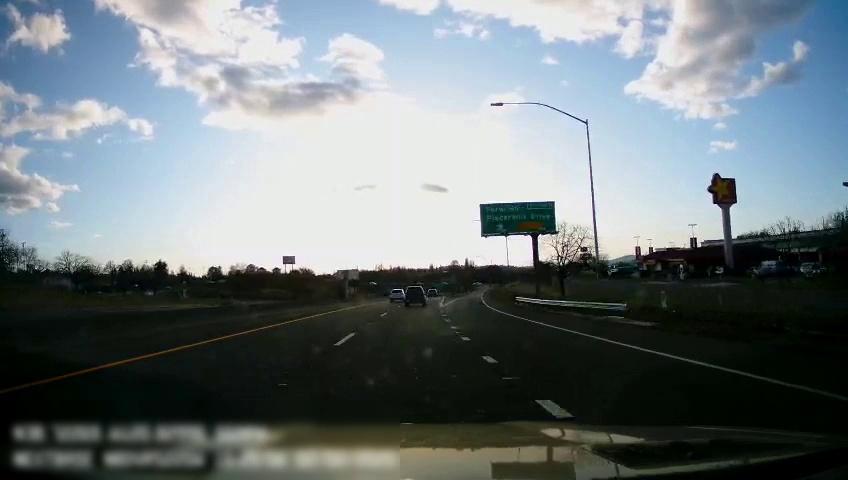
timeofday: Day
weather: Sunny
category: Drivable Space
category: Vehicles | SUV
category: Vehicles | SUV
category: Vehicles | Car
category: Lanes | Current Lane
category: Lanes | Alternate Lane
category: Lanes | Alternate Lane
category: Lanes | Alternate Lane
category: Lanes | Current Lane
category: Lanes | Current Lane
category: Traffic | Signs